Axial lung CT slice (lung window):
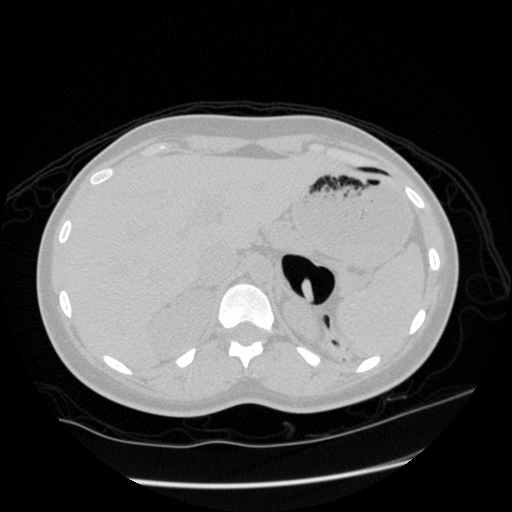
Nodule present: no